Question: Im making on an ios app and currently working to get cell deletion from a tableview working. I have the ios swipe to delete working with the default red button appearing in from the right to delete the cell. all working wonderfully. But the problem im having is that i cant get the 2 uilabels that are within the custom cell to autoresize over when the red button moves in. so the red button is currently covering up one of the labels . i have been trying afew things with no luck so far.
'''
primaryLabel.contentMode = UIViewContentModeLeft;
primaryLabel.bounds = primaryLabel.frame; //incase auto resize was using bounds instead of frame
cell.autoresizesSubviews = YES;
primaryLabel.autoresizingMask = UIViewAutoresizingFlexibleWidth;//tried various options in here
'''
Im hoping to get a solution to this through code rather then with IB on this particuliar problem. So any help would be appreciated

as requested screenshot. the D is start of second label that isnt autosizing with the rest
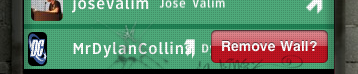
Answer: If you are adding the labels via code, make sure you are adding them to the cell's 'contentView' and not directly as subviews of the cell. The content view is resized when the cell enters editing mode, the main cell is not.